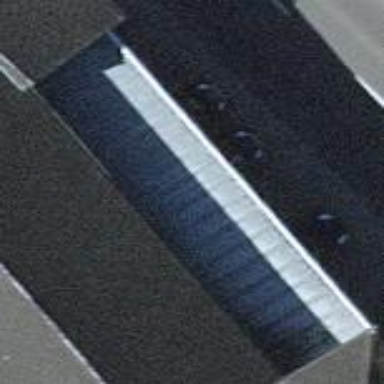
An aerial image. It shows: View of roof of building.